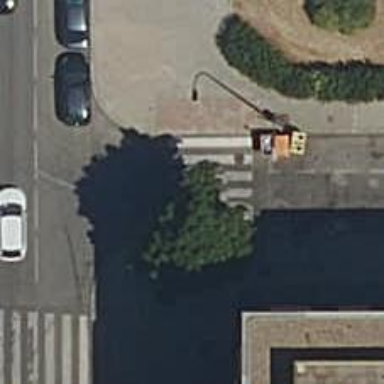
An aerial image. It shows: Footway with zebra crossing.